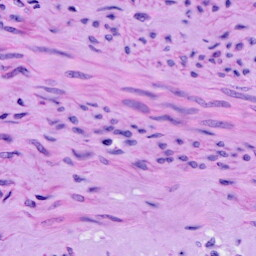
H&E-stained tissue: Cervix